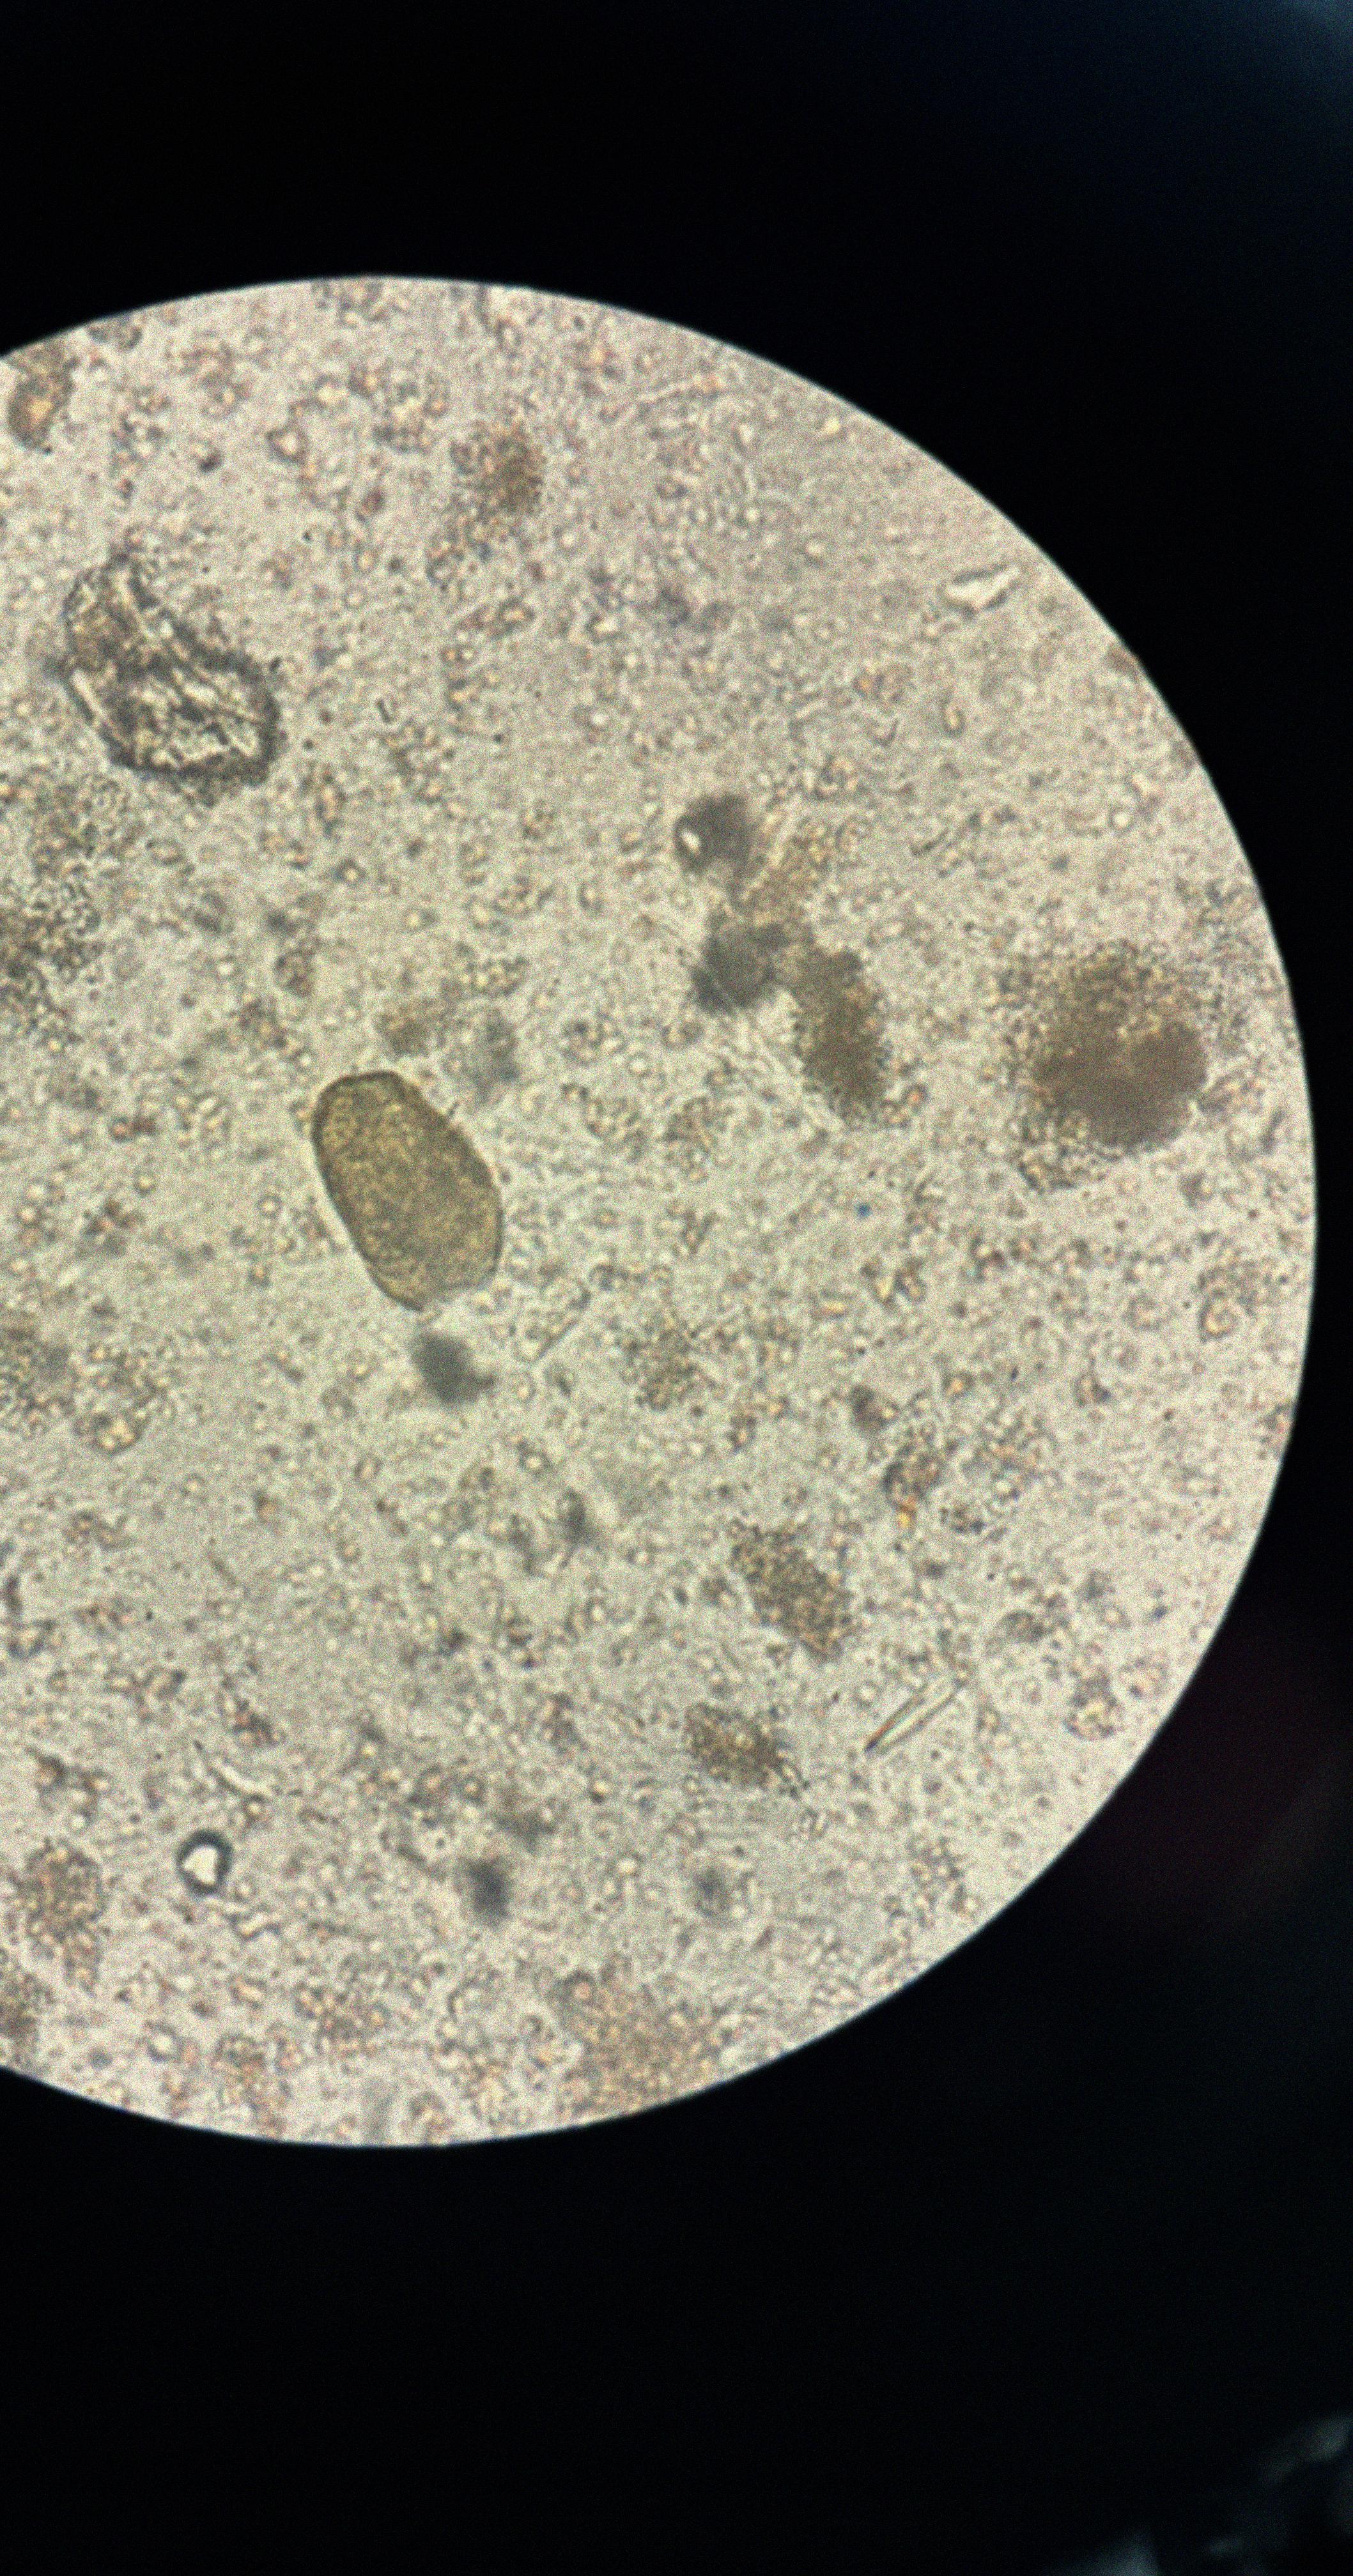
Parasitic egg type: Paragonimus spp